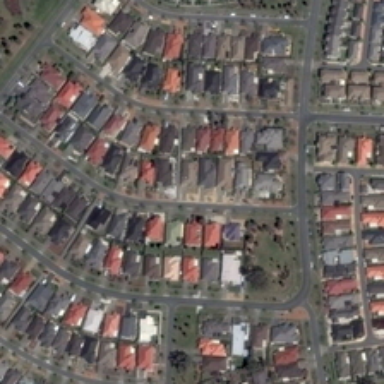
The residential buildings on both sides of the road are neatly arranged .